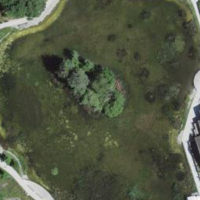
EUNIS habitat code: 53
Species observed at this site:
Lythrum salicaria
Corvus corone
Impatiens parviflora
Aegithalos caudatus
Sylvia atricapilla
Spinus spinus
Poecile palustris
Ischnura elegans
Caltha palustris
Larus michahellis
Cygnus olor
Erithacus rubecula
Dryocopus martius
Phoenicurus ochruros
Tussilago farfara
Sympetrum fonscolombii
Corvus corax
Cyanistes caeruleus
Menyanthes trifoliata
Sturnus vulgaris
Chloris chloris
Pyrrhula pyrrhula
Troglodytes troglodytes
Passer domesticus
Remiz pendulinus
Turdus merula
Tachymarptis melba
Euonymus europaeus
Hirundo rustica
Mergus merganser
Milvus milvus
Milvus migrans
Coccothraustes coccothraustes
Phylloscopus trochilus
Motacilla alba
Delichon urbicum
Anax imperator
Tachybaptus ruficollis
Certhia brachydactyla
Turdus philomelos
Fulica atra
Anas crecca
Enallagma cyathigerum
Dendrocopos major
Turdus viscivorus
Buteo buteo
Schoenoplectus lacustris
Chroicocephalus ridibundus
Phylloscopus collybita
Dendrocoptes medius
Libellula depressa
Pica pica
Sitta europaea
Garrulus glandarius
Columba livia
Falco tinnunculus
Picus viridis
Anas platyrhynchos
Alopochen aegyptiaca
Streptopelia decaocto
Aythya fuligula
Fringilla coelebs
Regulus ignicapilla
Carduelis carduelis
Columba palumbus
Anser albifrons
Phalacrocorax carbo
Dryobates minor
Fringilla montifringilla
Parus major
Cornus sanguinea